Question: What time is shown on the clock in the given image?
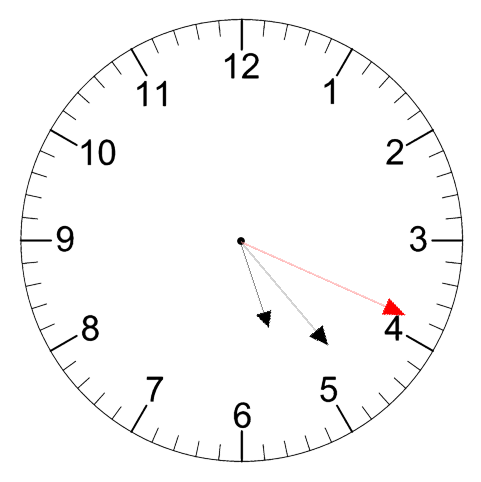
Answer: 05:23:19